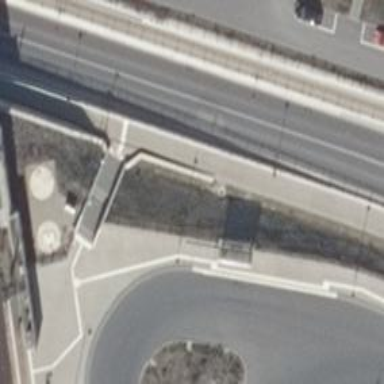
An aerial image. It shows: Public transport shelter.